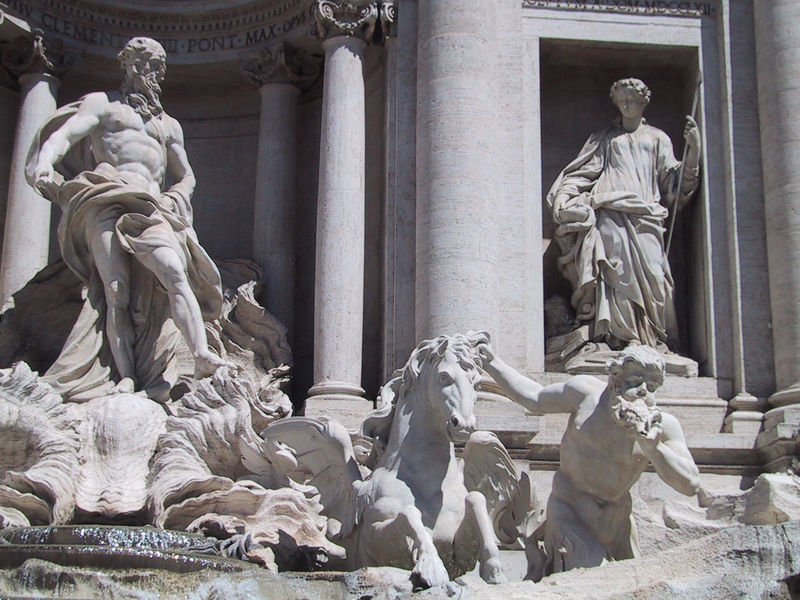
Titel: Fontana di Trevi (Trevibrunnen)
Künstler: Niccoló Salvi
Standort: Rom, Palazzo Poli (EU - I - Latium)
Schlagwörter: held, mann, wasser, weiß, licht, marmor, säule, tuch, barock, falten, wind, brunnen, pferd, skulptur, statue, wellen, schaum, kraft, rom, dynamisch, zeus, stark, nüstern, mamor, bernini, poseidon, trevi, mamoor